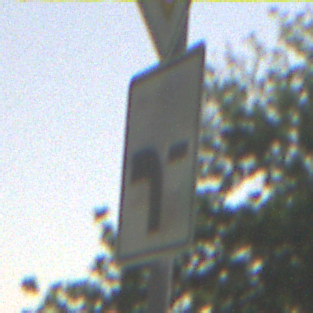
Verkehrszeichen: VerlaufVorfahrtsstrasse6
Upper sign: Vorfahrtsstrasse
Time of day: Night
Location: Outdoor (Nature)
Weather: Clear
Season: NotSpecified
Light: Natural